Question: I've added an image to my xml file. This is the code that I am using:
'''
<?xml version="1.0" encoding="utf-8"?>
<LinearLayout xmlns:android="http://schemas.android.com/apk/res/android"
android:layout_width="fill_parent"
android:layout_height="fill_parent"
android:orientation="vertical" >
<ImageView
android:layout_width="fill_parent"
android:layout_height="wrap_content"
android:src="@drawable/topbar_logo2x"
android:scaleType="fitStart" />
<TabHost
xmlns:android="http://schemas.android.com/apk/res/android"
android:id="@android:id/tabhost"
android:layout_width="fill_parent"
android:layout_height="fill_parent" >
<LinearLayout
android:layout_width="fill_parent"
android:layout_height="fill_parent"
android:orientation="vertical" >
<View
android:layout_width="fill_parent"
android:layout_height="0.5dip"
android:background="#000" />
<TabWidget
android:id="@android:id/tabs"
android:layout_width="fill_parent"
android:layout_height="wrap_content"
android:layout_marginLeft="0dip"
android:layout_marginRight="0dip" />
<FrameLayout
android:id="@android:id/tabcontent"
android:layout_width="fill_parent"
android:layout_height="fill_parent" />
</LinearLayout>
</TabHost>
</LinearLayout>
'''
I want my TabHost to be exactly on top of my image. When I checked up some answers in StackOverflow, I got an answer that stated to use
'''
android:scaleType="fitStart"
'''
I want to use both 'android:scaleType="fitStart"' and 'android:scaleType="fitEnd"' on the same ImageView and that is not possible as Sndroid will allow only one declaration of 'scaleType'. How will I be able to attain the same with change in code ? Is there some other command that will help me?

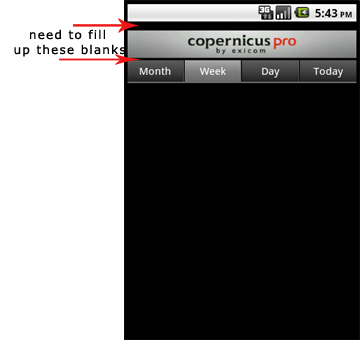
Answer: Seems to me the larger black line must come from the image (topbar_logo2x) or the way it is scaled into the 'ImageView'. Try using 'scaleType="fitXY"' to see if the above black line vanishes. If not, then post the image for us to look.
Seems to me the 'View' below 'LinearLayout' causes the smaller black line. Remove it.